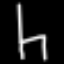
Label: chair